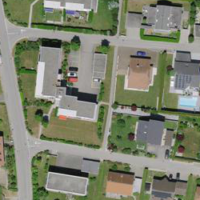
EUNIS habitat code: 54
Species observed at this site:
Lapsana communis